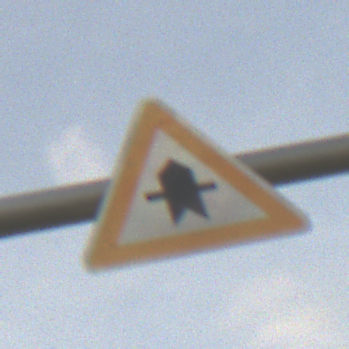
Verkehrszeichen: Vorfahrt
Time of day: SunriseSunset
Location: Outdoor (Nature)
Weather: PartlyCloudy
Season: NotSpecified
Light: Natural